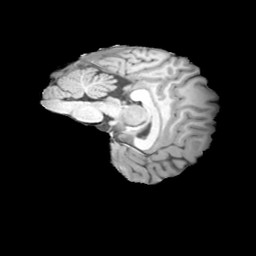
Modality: T1w
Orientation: sagittal
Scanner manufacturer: siemens
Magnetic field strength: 3 T
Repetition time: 2 s
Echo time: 0.0024 s